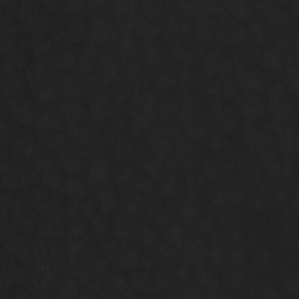
Label: non_frost